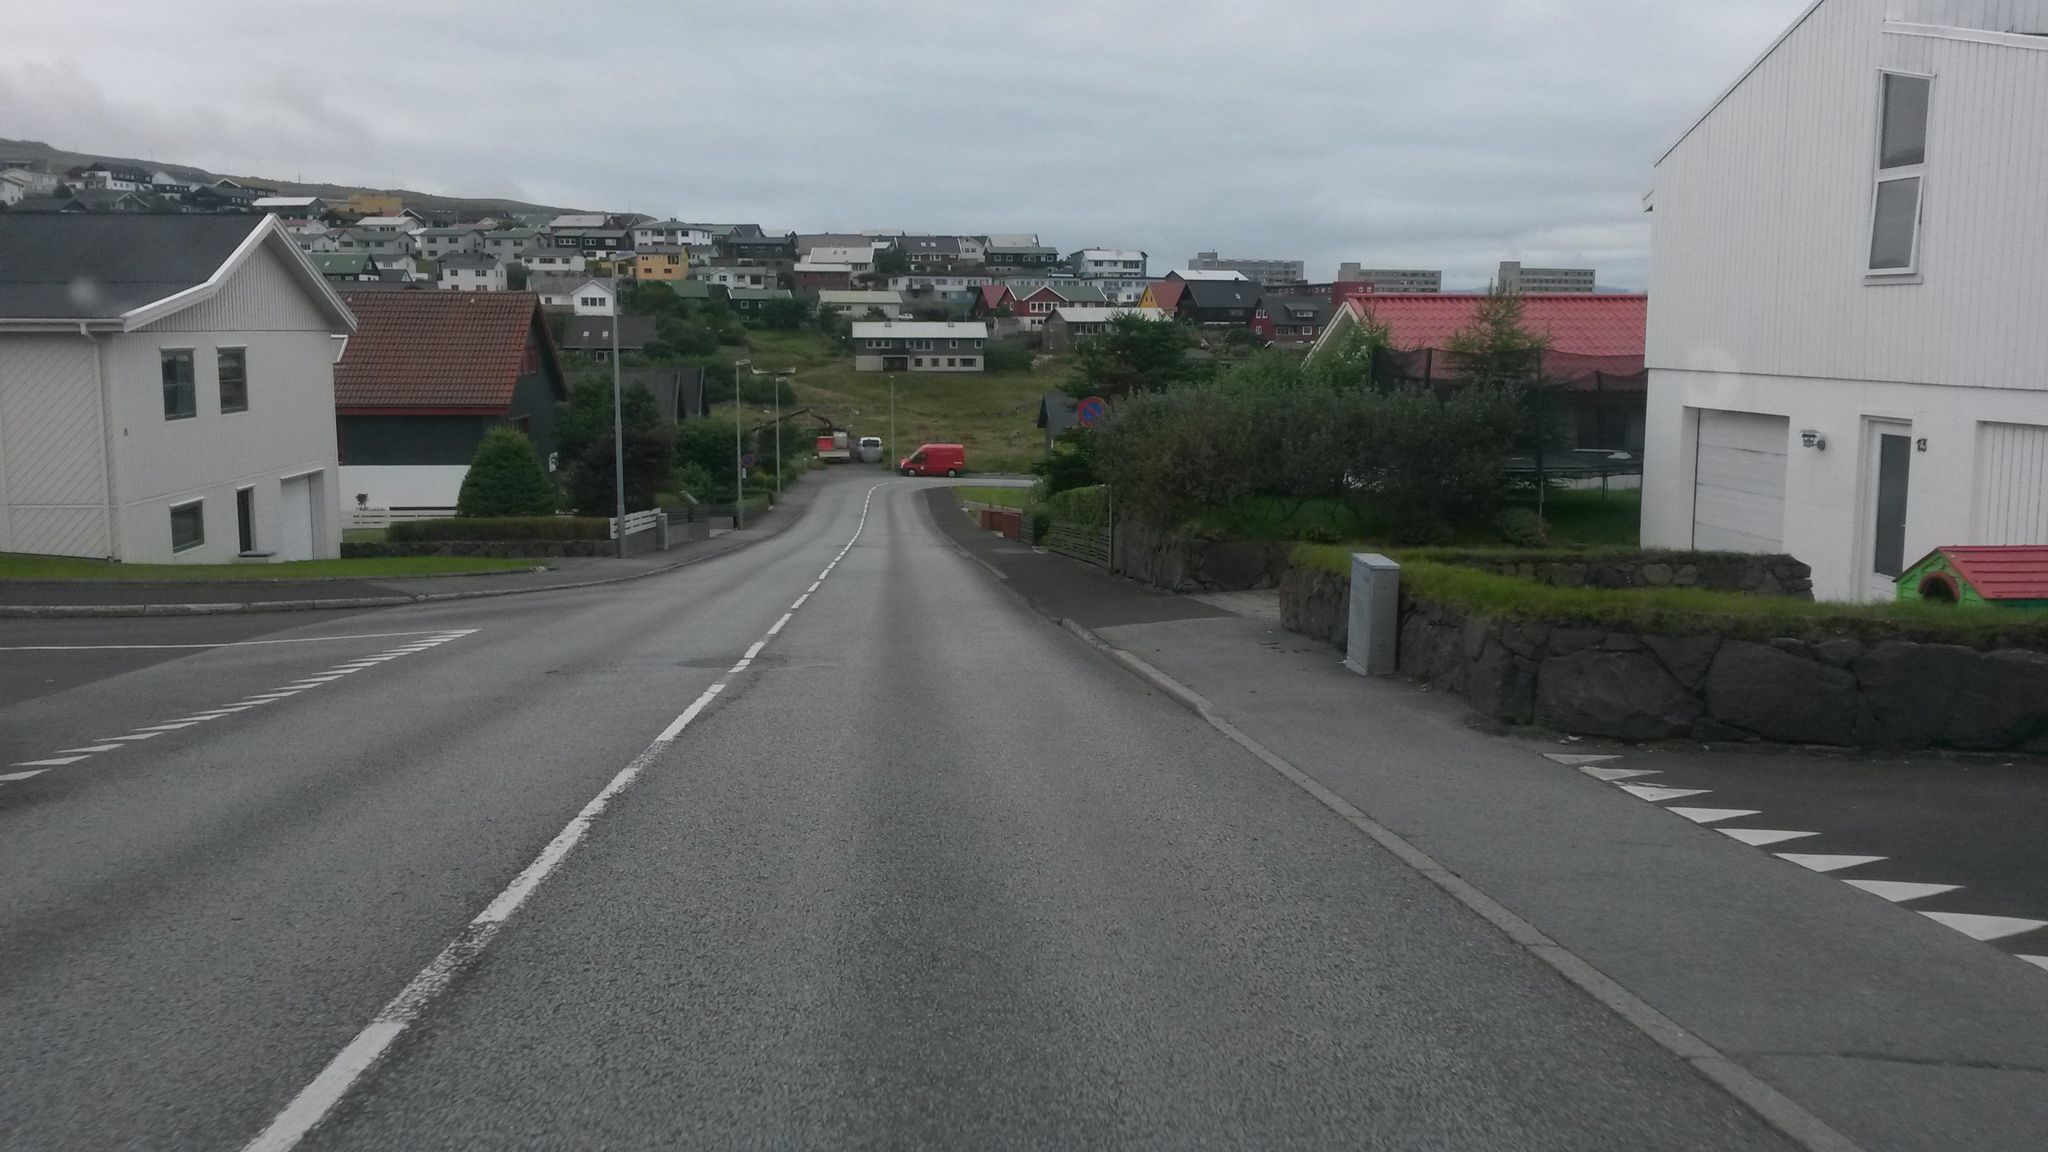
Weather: cloudy
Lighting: day
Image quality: good
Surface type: railway
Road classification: residential
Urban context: dense urban cluster
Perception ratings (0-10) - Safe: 4.23, Lively: 8.27, Beautiful: 9.39, Boring: 3.68, Depressing: 2.16, Wealthy: 3.67